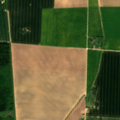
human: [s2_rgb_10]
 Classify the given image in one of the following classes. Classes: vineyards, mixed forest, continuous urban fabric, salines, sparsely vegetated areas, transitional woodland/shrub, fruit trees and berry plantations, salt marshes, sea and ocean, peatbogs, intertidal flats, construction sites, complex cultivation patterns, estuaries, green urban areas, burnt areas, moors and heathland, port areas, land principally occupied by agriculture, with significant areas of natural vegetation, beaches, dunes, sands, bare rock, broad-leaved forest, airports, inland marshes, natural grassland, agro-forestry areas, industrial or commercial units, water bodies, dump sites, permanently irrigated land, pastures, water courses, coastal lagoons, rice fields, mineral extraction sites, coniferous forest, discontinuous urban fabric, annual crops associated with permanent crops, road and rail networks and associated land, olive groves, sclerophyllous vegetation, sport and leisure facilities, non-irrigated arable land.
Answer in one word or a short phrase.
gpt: non-irrigated arable land, complex cultivation patterns, broad-leaved forest